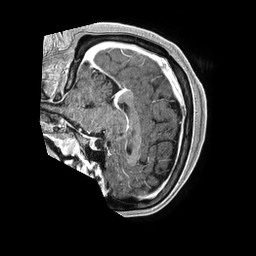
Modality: T1w
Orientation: sagittal
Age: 34
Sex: female
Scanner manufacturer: philips
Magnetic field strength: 1.5 T
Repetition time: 0.007606 s
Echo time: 0.003458 s